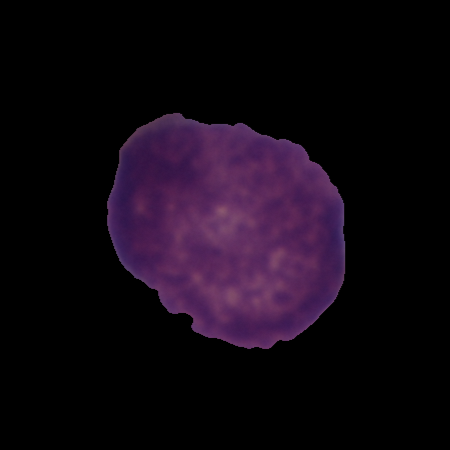
Label: cancer